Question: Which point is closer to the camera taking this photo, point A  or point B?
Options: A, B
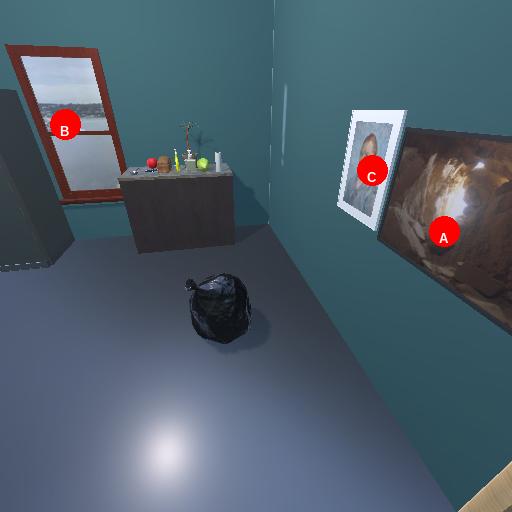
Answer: A